Question: I have problem with centering div element. I tried with marings (margin: o auto) and with left/right CSS atributes (left: 50%, right: 50%) but result was wrong. Can someone tell me where's the problem?
EDIT:
I am using JavaScript to fill content of "boxcard" div. Problem is that content of "boxcard" div is not aligned to center (it's aligned to left). I am using JavaScript code (added below) to fill DIV's content.
This is what I have:

EDIT 2:
Here is jsfiddle : <URL>
CSS:
'''
* {
margin: 0;
padding: 0;
}
body {
font: 18px Verdana;
color: #FFF;
background: #CCC;
}
#picbox {
margin: 0px auto;
width: auto;
}
#boxcard {
z-index: 1;
margin: 0px auto;
width: auto;
}
#boxcard div{
float: left;
width: 100;
height: 120;
margin: 5px;
padding: 5px;
border: 4px solid #EE872A;
cursor: pointer;
border-radius: 10px;
box-shadow: 0 1px 5px rgba(0,0,0,.5);
background: #B1B1B1;
z-index: 2;
}
#boxcard > div:nth-child(6n+1) {
clear: both;
}
#boxcard div img {
display: none;
border-radius: 10px;
z-index: 3;
}
#boxbuttons {
text-align: center;
margin: 20px;
display: block;
}
#boxbuttons .button {
text-transform: uppercase;
background: #EE872A;
padding: 5px 10px;
margin: 5px;
border-radius: 10px;
cursor: pointer;
}
#boxbuttons .button:hover {
background: #999;
}
'''
HTML
'''
<div id="picbox">
<span id="boxbuttons">
<span class="button" id="rezz">
Result
<span id="counter">0</span>
</span>
<span class="button" id="ttime"></span>
<span class="button">
<a onclick="ResetGame();">Reset</a>
</span>
</span>
<div id="boxcard" align="center"></div>
</div>
'''
This is JS Code that creates DIV blocks (i.e. Cards)
'''
function ShuffleImages() {
var ImgAll = $(Source).children();
var ImgThis = $(Source + " div:first-child");
var ImgArr = new Array();
for (var i = 0; i < ImgAll.length; i++) {
ImgArr[i] = $("#" + ImgThis.attr("id") + " img").attr("src");
ImgThis = ImgThis.next();
}
ImgThis = $(Source + " div:first-child");
for (var z = 0; z < ImgAll.length; z++) {
var RandomNumber = RandomFunction(0, ImgArr.length - 1);
$("#" + ImgThis.attr("id") + " img").attr("src", ImgArr[RandomNumber]);
ImgArr.splice(RandomNumber, 1);
ImgThis = ImgThis.next();
}
}
$(function() {
for (var y = 1; y < 3 ; y++) {
$.each(ImgSource, function(i, val) {
$(Source).append("<div id=card" + y + i + "><img src=" + val + " />");
});
}
$(Source + " div").click(OpenCard);
ShuffleImages();
});
'''
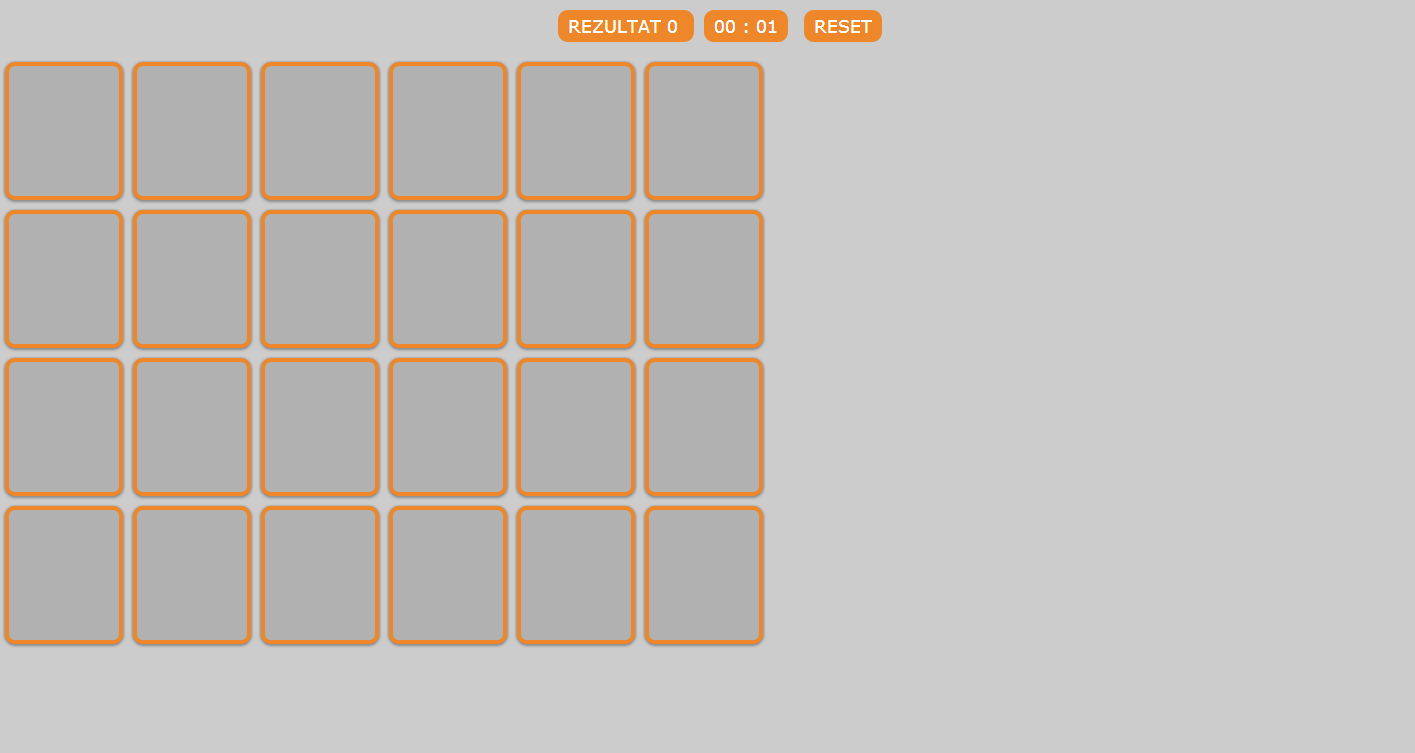
Answer: You need to add 'display: table'. This is how you center an element with a undefined width
DEMO <URL>
'''
#boxcard {
z-index: 1;
display: table;
margin: 0px auto;
width: auto;
}
'''